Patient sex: M
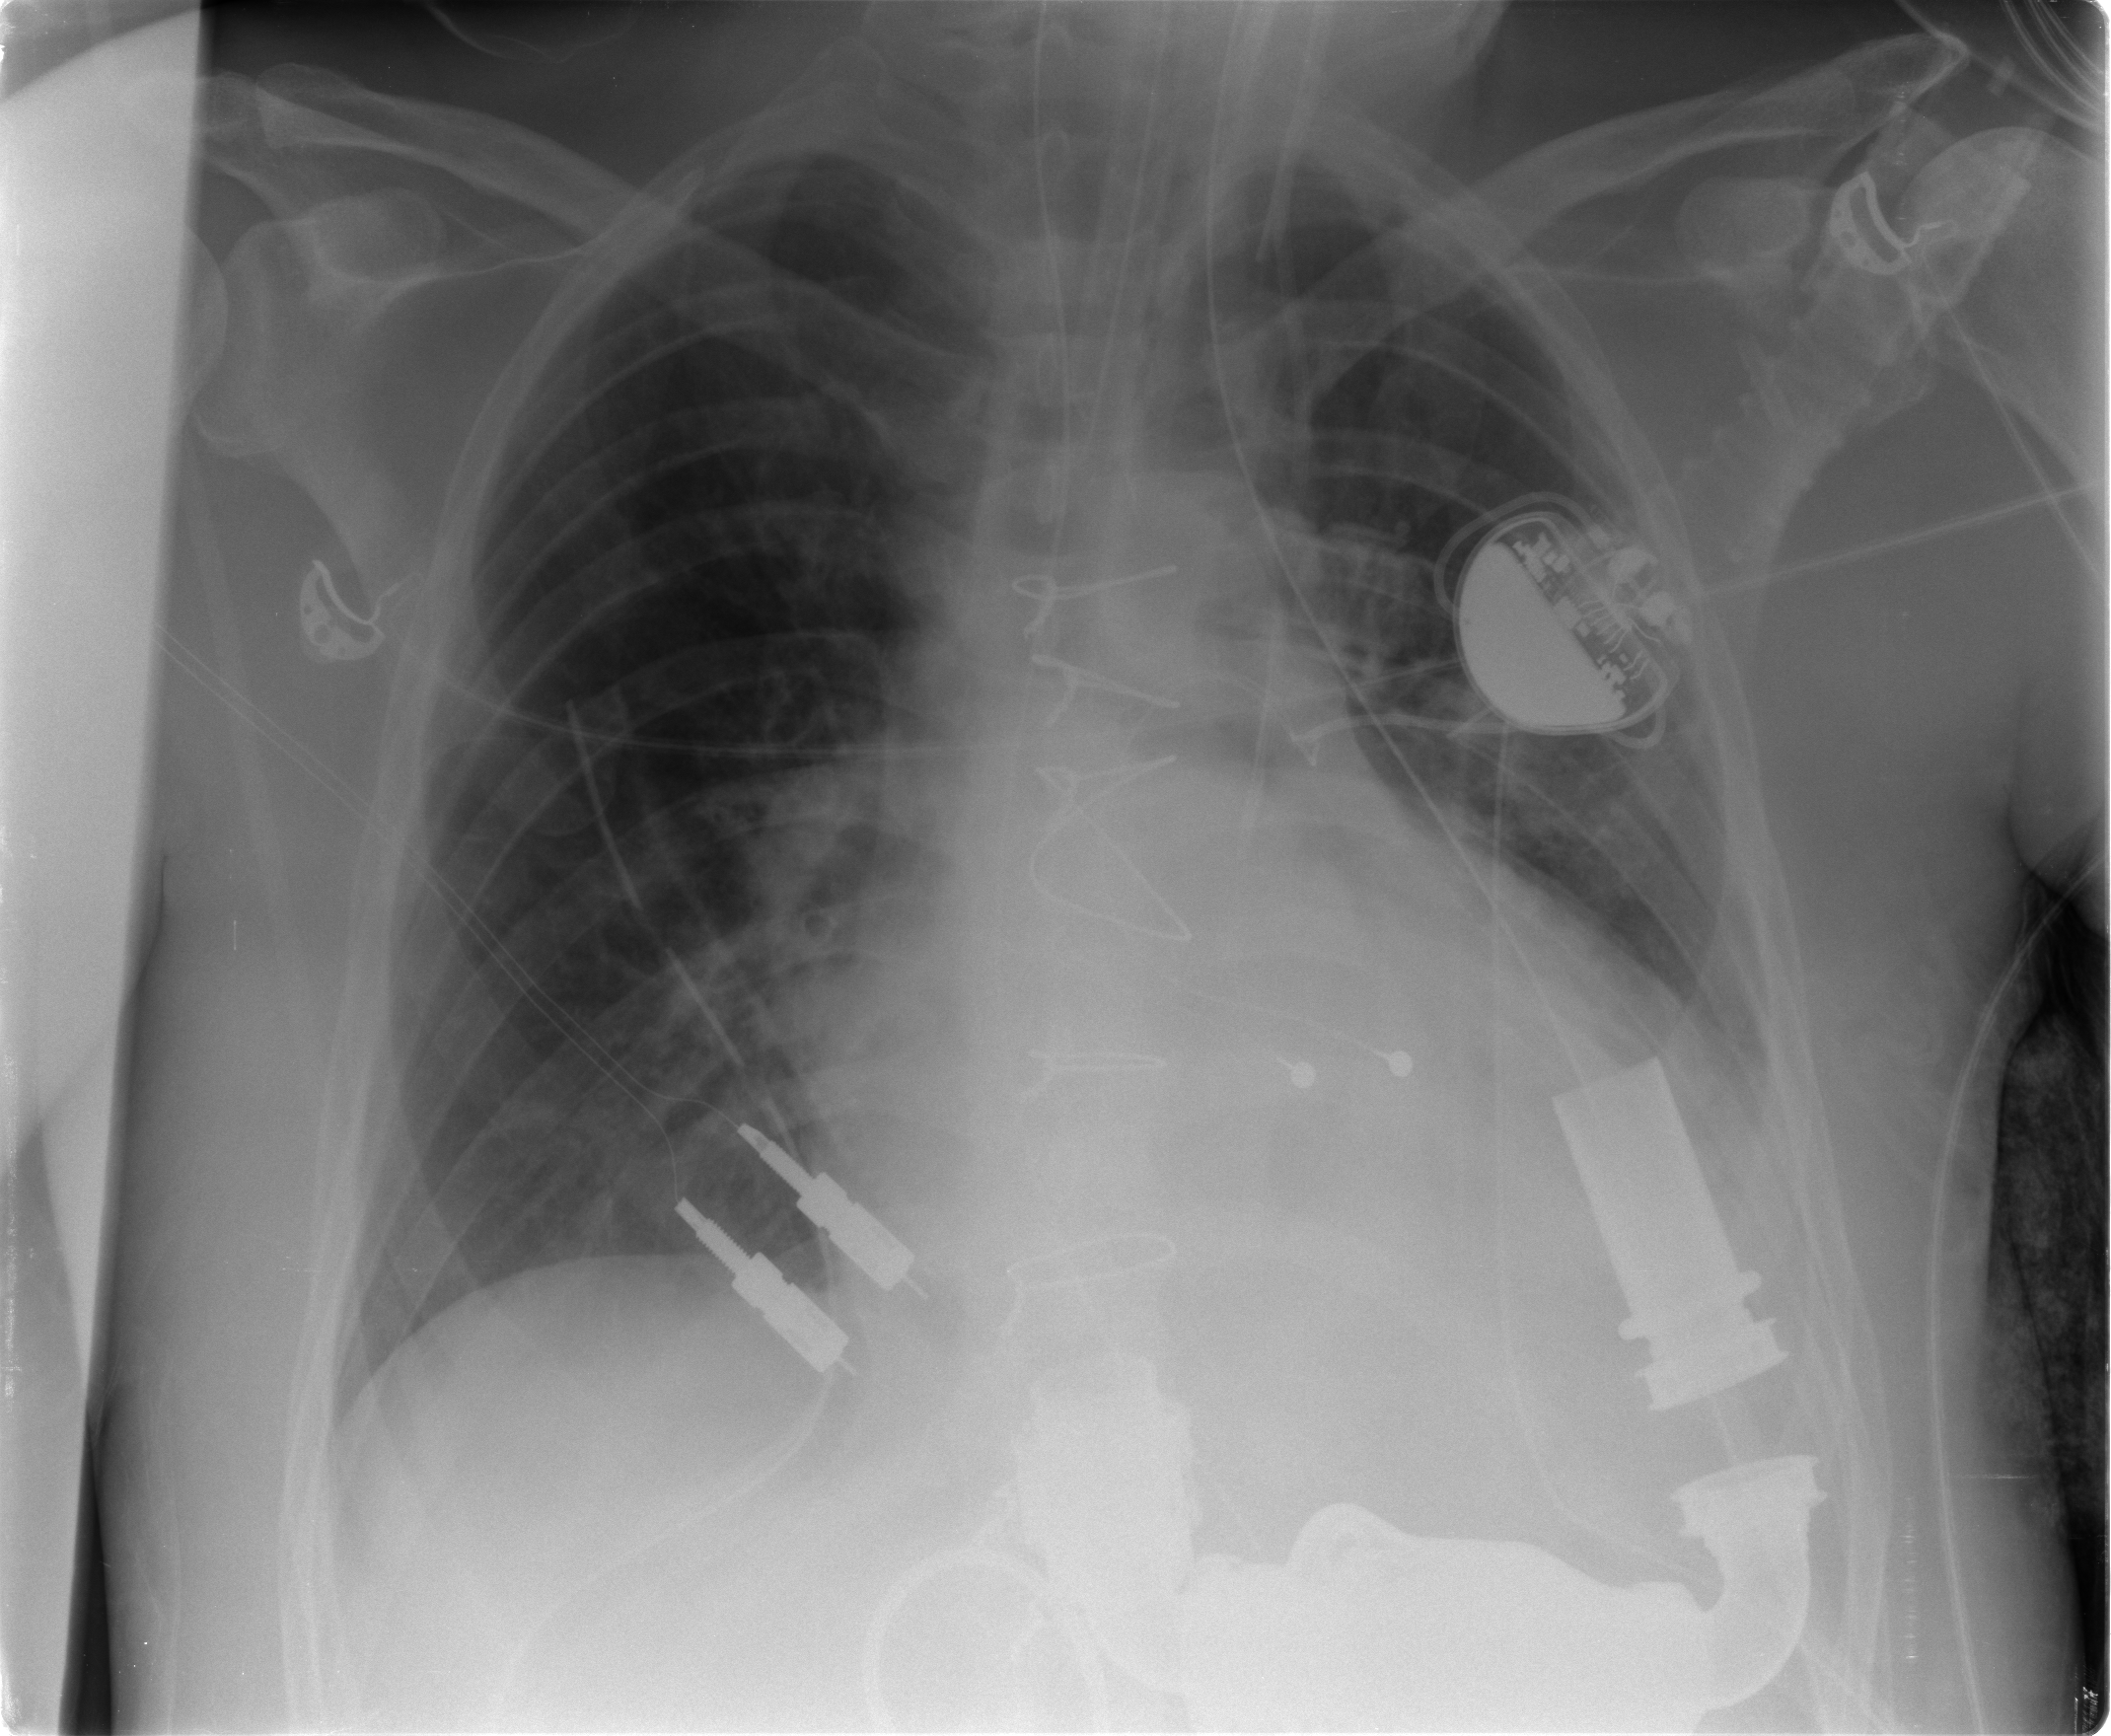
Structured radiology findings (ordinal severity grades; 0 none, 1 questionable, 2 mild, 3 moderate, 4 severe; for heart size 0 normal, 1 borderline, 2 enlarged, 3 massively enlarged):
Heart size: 2
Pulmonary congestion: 2
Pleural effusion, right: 0
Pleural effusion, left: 2
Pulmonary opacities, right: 0
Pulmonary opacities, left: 0
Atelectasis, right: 0
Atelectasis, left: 2